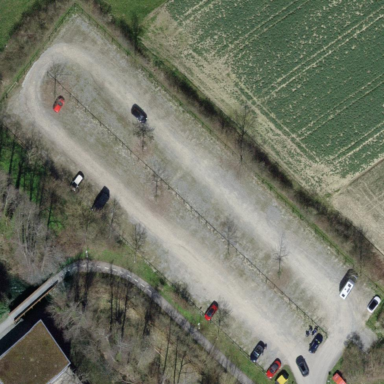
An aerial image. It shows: Parking area with grass surface.